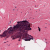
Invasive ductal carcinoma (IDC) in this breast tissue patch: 0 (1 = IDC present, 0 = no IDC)